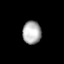
Tissue: lung
Cell type: Epithelial cells
Senescence score: 0.2087
Nuclear area (px): 418
Mean DAPI intensity: 174.639